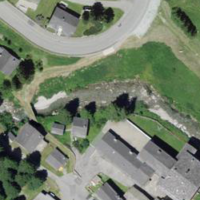
EUNIS habitat code: 54
Species observed at this site:
Rhododendron ferrugineum